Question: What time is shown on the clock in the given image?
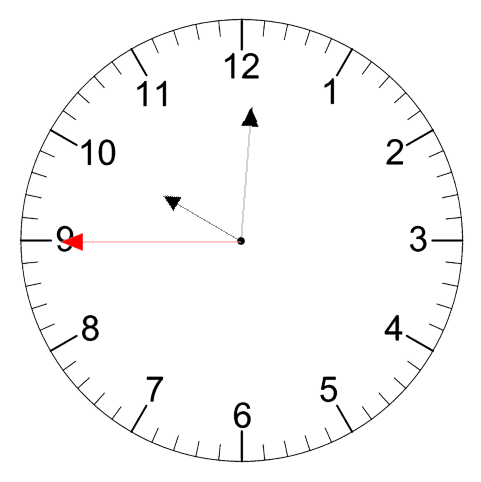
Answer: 10:00:45